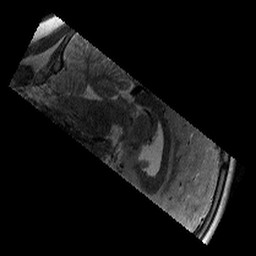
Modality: T2w
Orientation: sagittal
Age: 9
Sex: male
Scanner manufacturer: siemens
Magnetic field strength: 3 T
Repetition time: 9.23 s
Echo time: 0.067 s